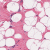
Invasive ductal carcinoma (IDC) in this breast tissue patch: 0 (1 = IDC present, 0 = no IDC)